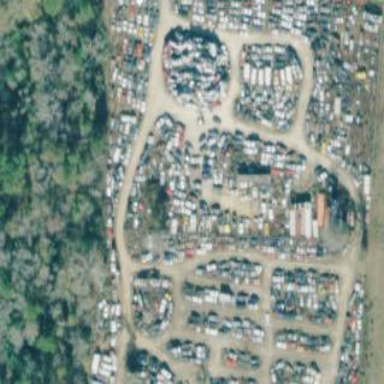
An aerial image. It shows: Industrial area designated as scrap yard.